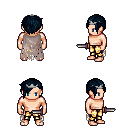
a pixel art fantasy rpg character, male body template, human, light skin, gray tattered cape, gold greaves, raven pixie cut hairstyle, silver tiara, dagger, four views (front, back, left, right), 2x2 character sprite sheet, small pixel art, hard edges, no anti-aliasing